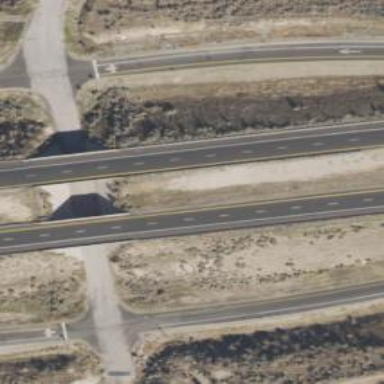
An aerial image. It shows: Asphalt bridge over motorway.